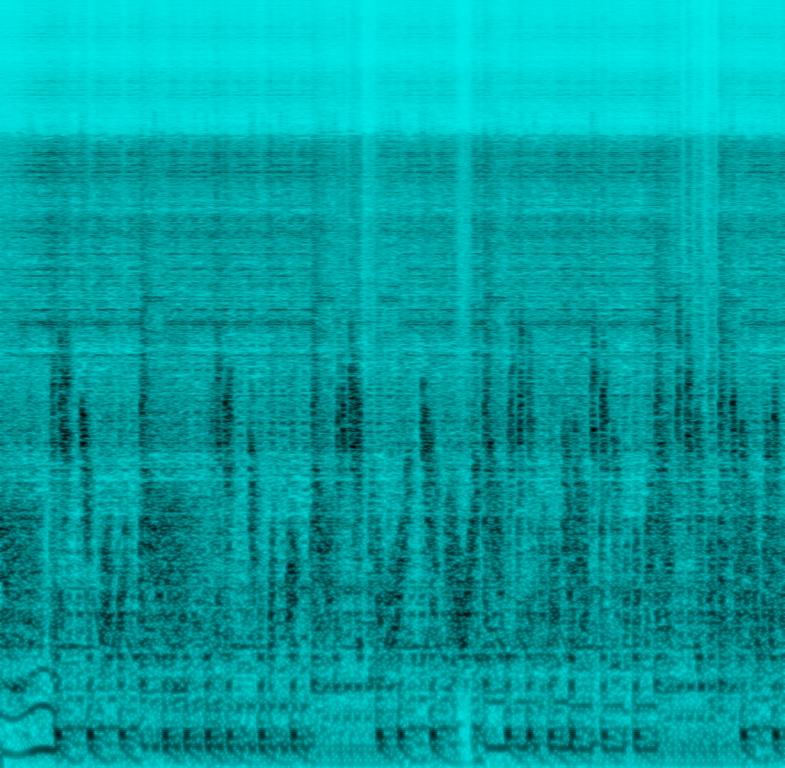
The low quality recording features a DJ scratching a vinyl of a jungle song that consists of punchy kick and snare hits layered with energetic crash cymbal and groovy bass. The song sounds thin as it is probably playing on a speaker. The recording itself is noisy and in mono. It sounds energetic and aggressive overall.